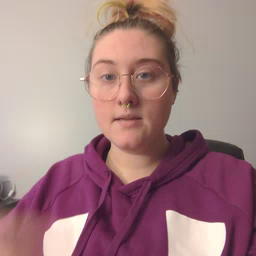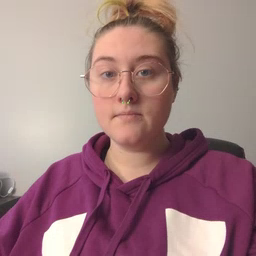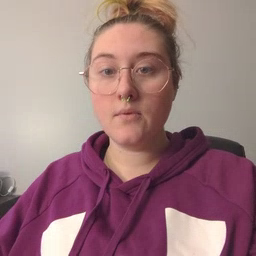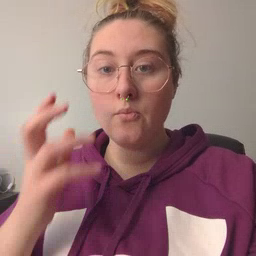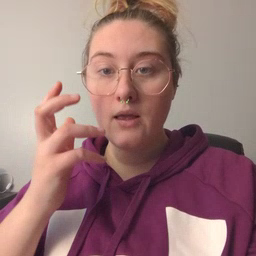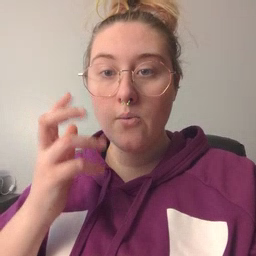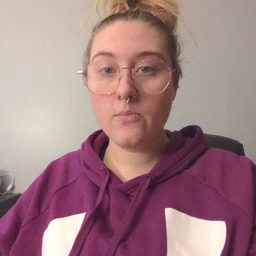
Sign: radio